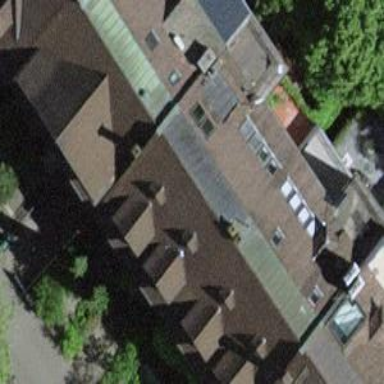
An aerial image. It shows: Terrace building.